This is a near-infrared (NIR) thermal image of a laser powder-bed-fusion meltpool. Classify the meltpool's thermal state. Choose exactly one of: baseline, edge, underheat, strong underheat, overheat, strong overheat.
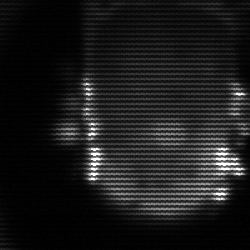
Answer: baseline